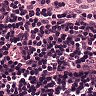
Metastatic tissue present: no